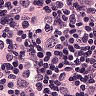
Metastatic tissue present: yes